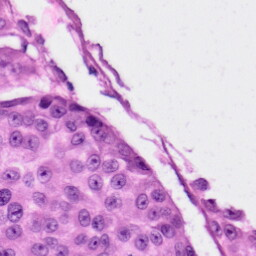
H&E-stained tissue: Skin